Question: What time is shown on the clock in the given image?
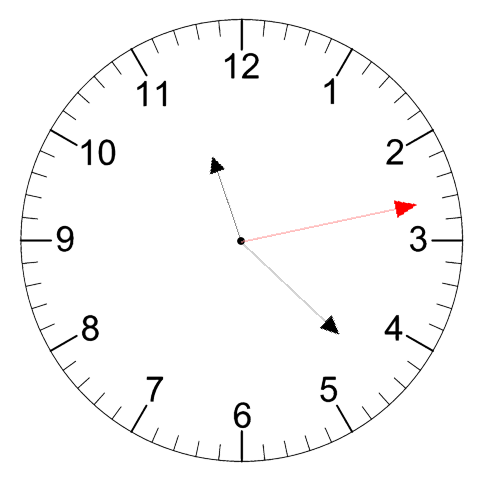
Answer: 11:22:13